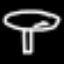
Label: mushroom